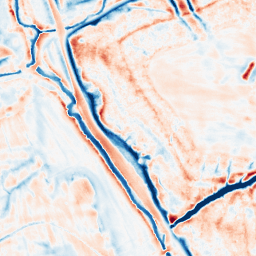
Category: edge_preserving
Decomposition family: bilateral
Decomposition parameters: d: 21
sigma_color: 25
sigma_space: 100
Upsampling method: cubic_mitchell
Upsampling parameters: scale: 8
Upsampling scale: 8